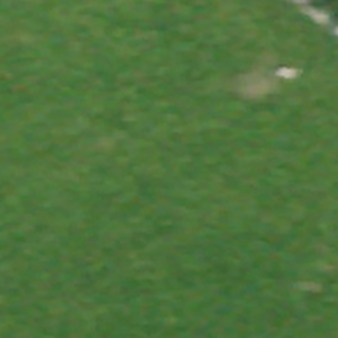
Label: other